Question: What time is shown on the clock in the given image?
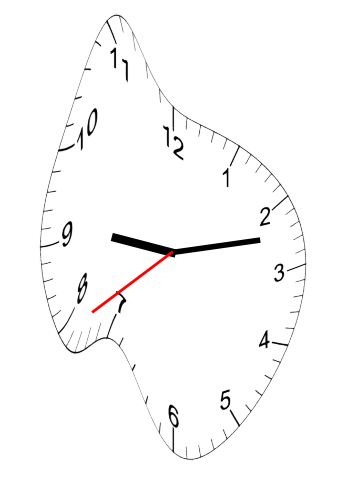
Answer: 09:12:39